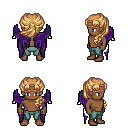
a pixel art fantasy rpg character, male body template, human, dark skin, purple wings, teal pants, light blonde princess hairstyle, four views (front, back, left, right), 2x2 character sprite sheet, small pixel art, hard edges, no anti-aliasing